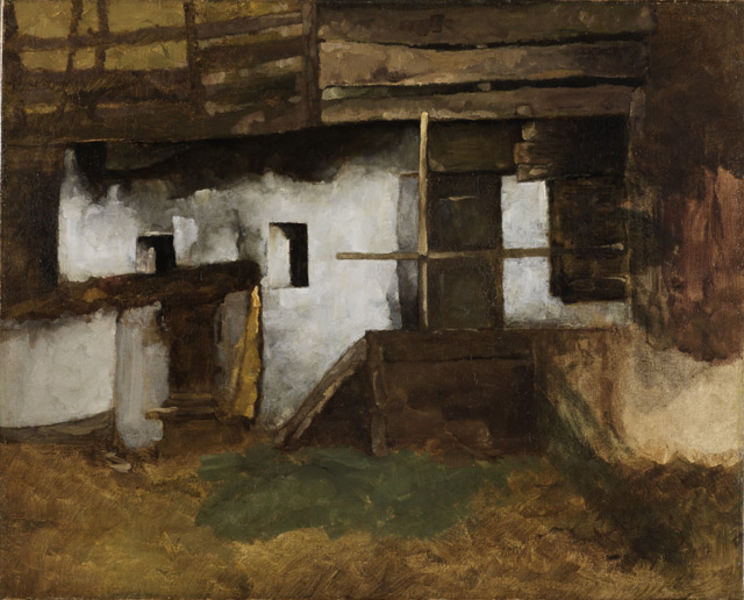
Titel: Mühle bei Prags in Tirol
Künstler: Carl Schuch
Standort: Karlsruhe
Institution: Staatliche Kunsthalle Karlsruhe
Schlagwörter: dunkel, gemälde, schatten, weiß, gelb, grün, landschaft, ocker, braun, bunt, fenster, grau, hell, holz, licht, schwarz, stroh, tür, gebäude, gras, haus, rasen, rot, tier, tiere, weg, wiese, zaun, malerei, alt, wand, architektur, stein, bild, öl, erde, häuser, mühle, brüstung, boden, futter, realismus, deutschland, balkon, spanien, fassade, süden, heu, lehm, leer, verlassen, mauer, farbe, bauernhof, hof, latten, türe, treppe, detail, balken, geländer, gestell, bretter, bauer, tor, unscharf, pfosten, eingang, keller, stangen, scheune, hauswand, idyll, acryl, brett, loch, pinselstrich, putz, mittelalter, bauernhaus, stall, fachwerk, gehöft, stahl, steinhaus, verschlag, gebälk, holzbretter, lehmboden, holzbau, untergeschoss, fensteröffnungen, tenne, mist, misthaufen, stiege, schmutzig, schwimmend, holzlatten, holztüre, hofer, holzladen, h, 20, zwanzigstes, 19*, 19?, heuboden, türhof, fast abstrakt